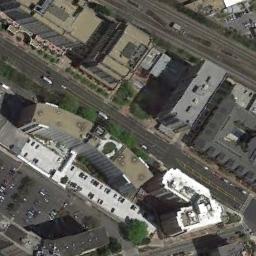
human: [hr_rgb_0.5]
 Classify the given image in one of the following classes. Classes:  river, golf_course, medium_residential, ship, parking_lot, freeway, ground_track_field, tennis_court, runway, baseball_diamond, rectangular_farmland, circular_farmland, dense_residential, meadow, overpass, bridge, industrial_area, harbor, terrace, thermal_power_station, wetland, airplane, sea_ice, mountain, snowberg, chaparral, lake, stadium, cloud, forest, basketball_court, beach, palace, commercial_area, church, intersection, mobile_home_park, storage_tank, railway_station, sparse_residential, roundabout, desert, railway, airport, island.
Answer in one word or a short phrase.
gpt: commercial_area